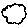
Label: cloud